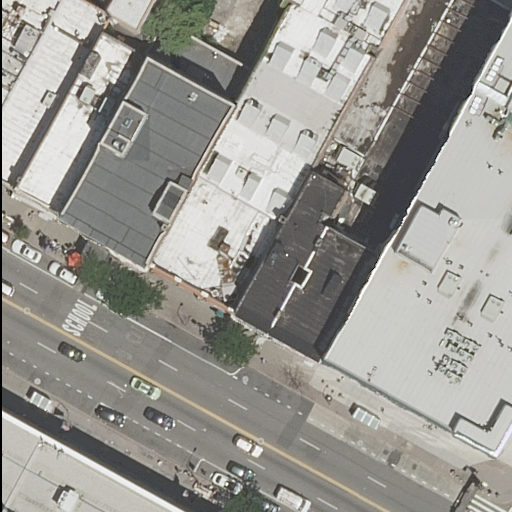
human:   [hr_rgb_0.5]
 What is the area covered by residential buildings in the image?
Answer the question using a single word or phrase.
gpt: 5954m2

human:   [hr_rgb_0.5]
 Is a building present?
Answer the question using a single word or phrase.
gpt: yes

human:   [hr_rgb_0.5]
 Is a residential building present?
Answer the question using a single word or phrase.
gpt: yes

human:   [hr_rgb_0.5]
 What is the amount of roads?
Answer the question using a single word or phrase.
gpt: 2

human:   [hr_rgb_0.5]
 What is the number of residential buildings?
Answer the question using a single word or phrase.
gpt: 12

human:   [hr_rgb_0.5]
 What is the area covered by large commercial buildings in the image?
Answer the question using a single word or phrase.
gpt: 0m2

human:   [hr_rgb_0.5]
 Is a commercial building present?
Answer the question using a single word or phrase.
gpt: no

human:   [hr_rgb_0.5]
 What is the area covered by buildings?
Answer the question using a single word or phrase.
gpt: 5954m2

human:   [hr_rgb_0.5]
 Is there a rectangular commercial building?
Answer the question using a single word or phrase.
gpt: no

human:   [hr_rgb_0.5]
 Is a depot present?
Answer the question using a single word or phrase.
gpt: no

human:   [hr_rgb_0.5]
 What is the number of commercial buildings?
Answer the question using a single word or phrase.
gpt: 0

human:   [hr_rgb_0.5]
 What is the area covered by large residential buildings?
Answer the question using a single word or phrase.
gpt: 3676m2

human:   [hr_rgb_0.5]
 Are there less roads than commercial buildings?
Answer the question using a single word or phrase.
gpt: no

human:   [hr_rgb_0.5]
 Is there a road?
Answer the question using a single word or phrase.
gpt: yes

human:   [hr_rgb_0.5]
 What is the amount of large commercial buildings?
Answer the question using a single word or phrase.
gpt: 0

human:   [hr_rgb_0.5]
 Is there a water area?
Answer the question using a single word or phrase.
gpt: no

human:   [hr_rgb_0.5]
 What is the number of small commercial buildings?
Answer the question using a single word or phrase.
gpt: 0

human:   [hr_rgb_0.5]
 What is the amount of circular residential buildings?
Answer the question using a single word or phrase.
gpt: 0

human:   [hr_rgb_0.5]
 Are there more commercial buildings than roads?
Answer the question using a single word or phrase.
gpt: no

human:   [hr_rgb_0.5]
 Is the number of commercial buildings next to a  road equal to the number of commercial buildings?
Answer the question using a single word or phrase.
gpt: yes

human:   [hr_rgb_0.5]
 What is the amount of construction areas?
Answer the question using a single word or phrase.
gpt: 0

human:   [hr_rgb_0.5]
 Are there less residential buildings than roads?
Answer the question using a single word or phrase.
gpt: no

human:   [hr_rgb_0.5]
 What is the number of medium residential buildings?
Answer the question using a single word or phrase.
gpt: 7

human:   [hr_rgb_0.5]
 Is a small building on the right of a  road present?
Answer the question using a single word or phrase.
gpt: yes

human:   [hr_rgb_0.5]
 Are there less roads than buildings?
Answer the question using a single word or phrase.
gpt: yes

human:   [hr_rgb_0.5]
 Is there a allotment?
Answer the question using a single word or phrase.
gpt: no

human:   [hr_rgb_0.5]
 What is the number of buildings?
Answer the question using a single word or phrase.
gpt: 12

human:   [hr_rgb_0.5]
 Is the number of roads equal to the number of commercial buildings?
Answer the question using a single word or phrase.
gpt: no

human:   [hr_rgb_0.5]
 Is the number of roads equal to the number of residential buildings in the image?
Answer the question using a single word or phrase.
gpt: no

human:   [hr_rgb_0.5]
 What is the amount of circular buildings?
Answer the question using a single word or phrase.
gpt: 0

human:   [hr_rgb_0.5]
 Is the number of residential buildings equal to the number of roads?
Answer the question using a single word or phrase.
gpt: no

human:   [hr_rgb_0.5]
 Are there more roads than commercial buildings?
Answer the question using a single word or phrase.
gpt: yes

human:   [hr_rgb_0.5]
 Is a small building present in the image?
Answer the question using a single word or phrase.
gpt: yes

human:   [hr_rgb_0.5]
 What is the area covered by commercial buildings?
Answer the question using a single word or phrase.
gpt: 0m2

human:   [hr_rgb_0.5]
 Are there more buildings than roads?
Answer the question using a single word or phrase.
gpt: yes

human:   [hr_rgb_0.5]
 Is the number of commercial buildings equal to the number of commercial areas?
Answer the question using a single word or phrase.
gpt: yes

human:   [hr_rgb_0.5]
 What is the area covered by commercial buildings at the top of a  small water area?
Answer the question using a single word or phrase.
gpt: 0m2

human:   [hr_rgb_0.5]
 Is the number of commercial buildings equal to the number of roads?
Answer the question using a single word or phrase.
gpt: no

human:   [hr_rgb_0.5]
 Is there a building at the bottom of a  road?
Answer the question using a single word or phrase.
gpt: yes

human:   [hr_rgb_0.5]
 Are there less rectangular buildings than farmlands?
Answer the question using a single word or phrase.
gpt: no

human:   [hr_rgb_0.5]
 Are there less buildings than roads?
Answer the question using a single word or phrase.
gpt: no

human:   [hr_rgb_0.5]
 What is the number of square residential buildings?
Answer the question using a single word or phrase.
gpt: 0

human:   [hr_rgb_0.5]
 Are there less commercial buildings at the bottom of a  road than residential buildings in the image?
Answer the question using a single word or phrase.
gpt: yes

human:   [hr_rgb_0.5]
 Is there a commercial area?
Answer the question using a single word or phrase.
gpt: no

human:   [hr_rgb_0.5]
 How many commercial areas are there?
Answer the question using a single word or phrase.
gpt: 0

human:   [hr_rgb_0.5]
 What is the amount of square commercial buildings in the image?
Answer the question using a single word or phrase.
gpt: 0

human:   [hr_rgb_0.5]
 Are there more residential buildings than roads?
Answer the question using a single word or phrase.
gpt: yes

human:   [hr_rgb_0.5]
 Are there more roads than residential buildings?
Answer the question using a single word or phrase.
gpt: no

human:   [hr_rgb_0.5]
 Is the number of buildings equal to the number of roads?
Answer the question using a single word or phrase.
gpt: no

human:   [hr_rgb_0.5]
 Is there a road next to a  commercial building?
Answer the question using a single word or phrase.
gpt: no

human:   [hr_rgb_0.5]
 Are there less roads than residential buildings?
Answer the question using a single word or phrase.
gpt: yes

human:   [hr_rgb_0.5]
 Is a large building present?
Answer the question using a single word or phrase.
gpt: yes

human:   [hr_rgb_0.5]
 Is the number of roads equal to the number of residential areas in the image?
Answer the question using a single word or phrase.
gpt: no

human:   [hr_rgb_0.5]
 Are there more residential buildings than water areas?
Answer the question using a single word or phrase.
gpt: yes

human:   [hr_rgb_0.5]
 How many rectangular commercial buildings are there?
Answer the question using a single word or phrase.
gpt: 0

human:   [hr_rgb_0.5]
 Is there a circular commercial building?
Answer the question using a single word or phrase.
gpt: no

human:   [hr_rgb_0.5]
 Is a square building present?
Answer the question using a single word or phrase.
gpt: no

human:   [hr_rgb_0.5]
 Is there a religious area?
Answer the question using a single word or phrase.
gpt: no

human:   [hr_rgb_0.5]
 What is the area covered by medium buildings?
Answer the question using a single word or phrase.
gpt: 2241m2

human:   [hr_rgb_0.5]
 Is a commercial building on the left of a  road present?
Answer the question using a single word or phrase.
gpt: no

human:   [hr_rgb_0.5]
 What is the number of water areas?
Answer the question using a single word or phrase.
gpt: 0

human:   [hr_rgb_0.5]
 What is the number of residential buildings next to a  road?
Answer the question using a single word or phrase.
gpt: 12

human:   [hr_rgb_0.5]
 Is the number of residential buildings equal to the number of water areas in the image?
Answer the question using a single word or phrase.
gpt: no

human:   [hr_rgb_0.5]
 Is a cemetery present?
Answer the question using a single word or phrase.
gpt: no